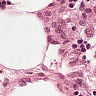
Metastatic tissue present: no